Question: I understand that some people will want to link to this question:
<URL>
<URL>
A user can launch multiple instances of an application by issuing the following terminal.app command:
'''
open -n -a "APPLICATION NAME"
'''
When I issue:
'''
open -n -a "iPhone Simulator"
'''
I get another instance of the iOS Simulator. But the kicker is that it is just a white screen on iPad and literally no screen on iPhone. The Simulators will also be very sluggish to response, often bringing up our friendly beach ball.
Does anyone know of a way to get these additional instances of the Simulator to cooperate?
screenshot:

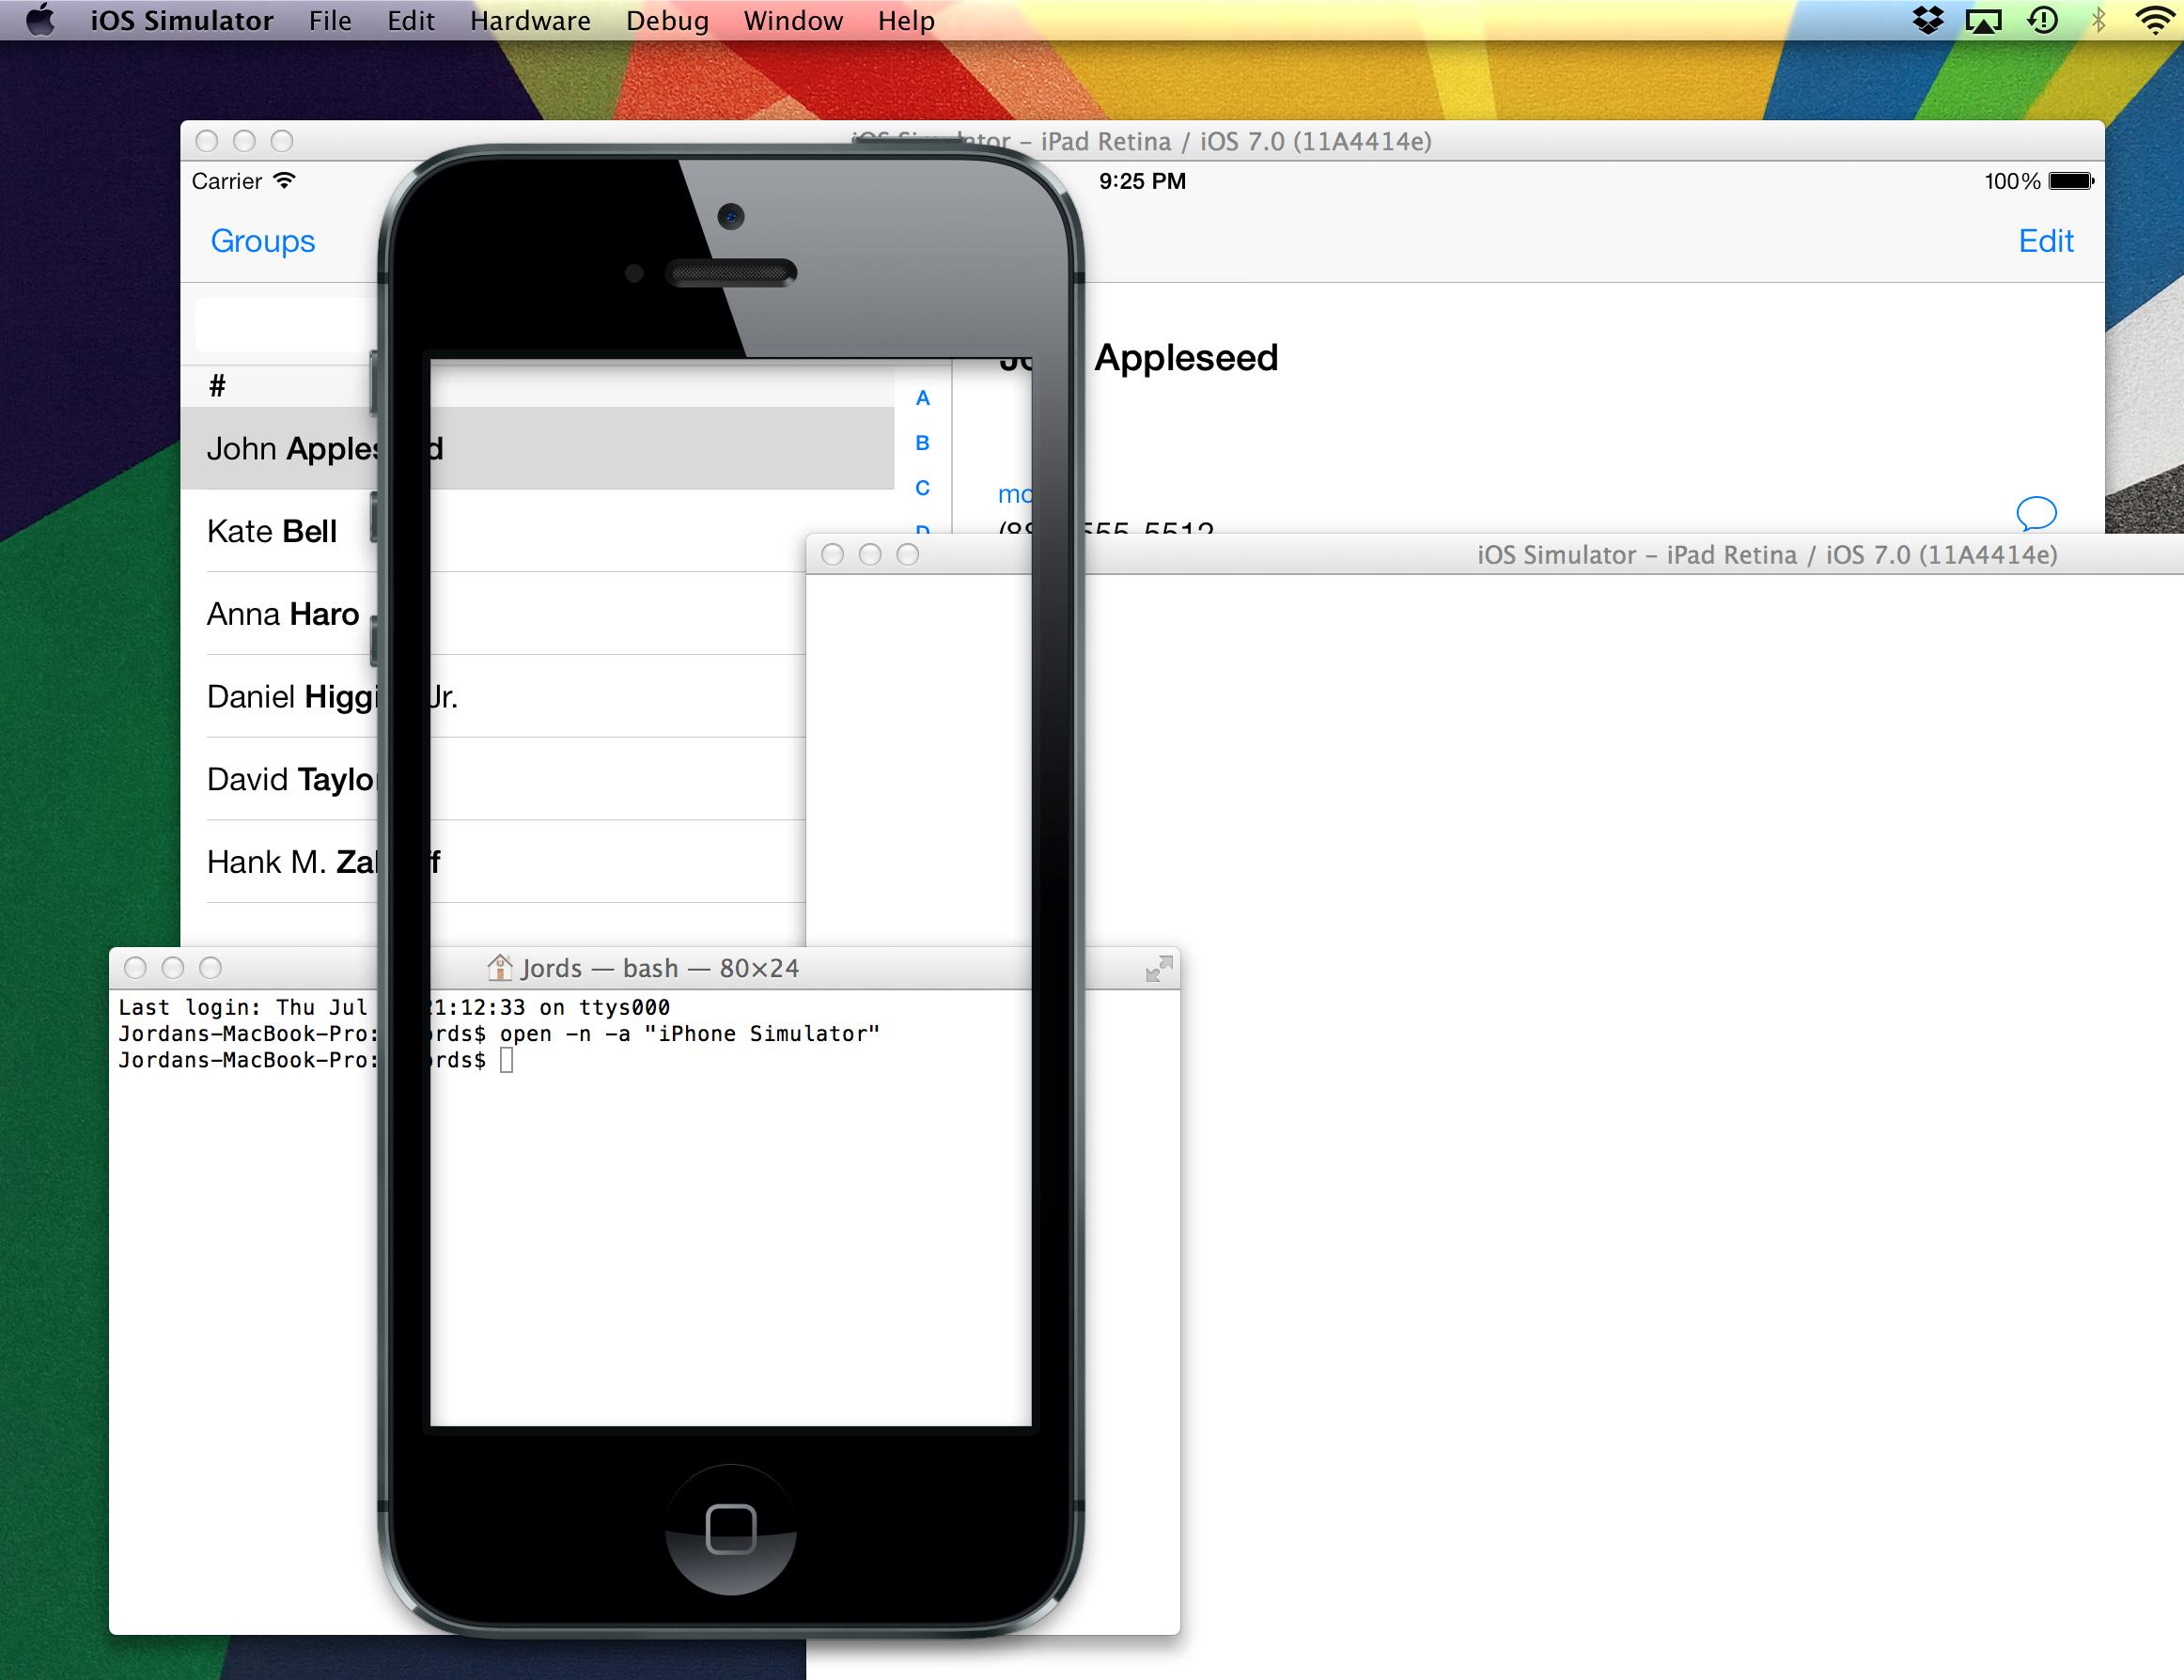
Answer: Sorry but it's not possible. Running the stated terminal command results in a "Only one iOS Simulator can run at a time" error.